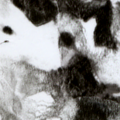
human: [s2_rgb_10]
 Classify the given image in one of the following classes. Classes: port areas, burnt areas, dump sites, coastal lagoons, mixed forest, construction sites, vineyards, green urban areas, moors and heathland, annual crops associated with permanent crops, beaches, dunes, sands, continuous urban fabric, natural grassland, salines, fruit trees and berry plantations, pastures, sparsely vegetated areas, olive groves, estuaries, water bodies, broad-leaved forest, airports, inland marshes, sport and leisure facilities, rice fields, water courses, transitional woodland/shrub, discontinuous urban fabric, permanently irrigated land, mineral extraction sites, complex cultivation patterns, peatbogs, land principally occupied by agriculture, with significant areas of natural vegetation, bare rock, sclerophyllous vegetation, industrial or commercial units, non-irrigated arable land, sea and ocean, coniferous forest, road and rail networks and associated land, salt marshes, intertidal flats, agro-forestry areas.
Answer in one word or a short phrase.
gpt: coniferous forest, mixed forest, peatbogs